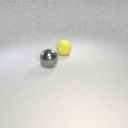
large gray metal sphere in front of large yellow rubber sphere